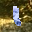
Label: 1